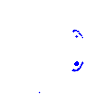
Particle: pion